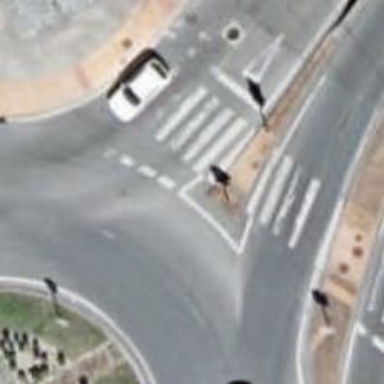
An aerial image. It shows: Road with "give way" sign.